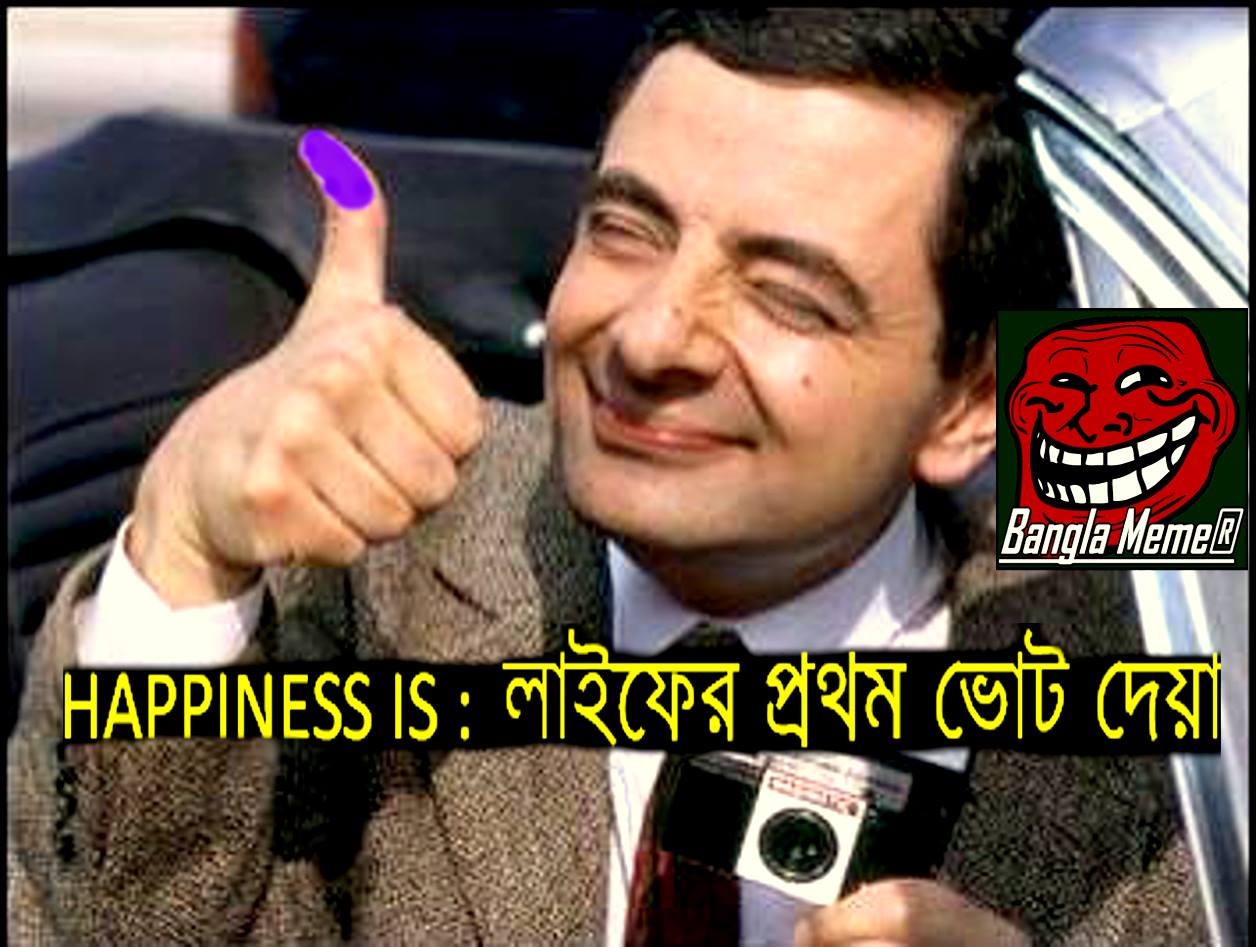
Caption: HAPPINESS IS :   লাইফের প্রথম ভোট দেয়া
Label: non-hate